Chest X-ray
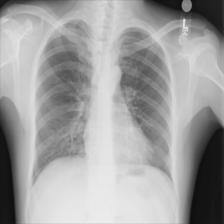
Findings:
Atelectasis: negative
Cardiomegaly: negative
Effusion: negative
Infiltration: negative
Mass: negative
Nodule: negative
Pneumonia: negative
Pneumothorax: negative
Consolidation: negative
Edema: negative
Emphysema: negative
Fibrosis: negative
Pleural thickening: negative
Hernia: negative